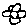
Label: flower